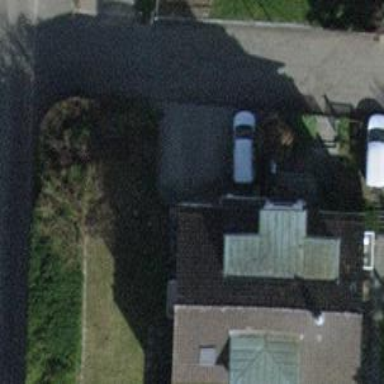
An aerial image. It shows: The building has gabled roof.